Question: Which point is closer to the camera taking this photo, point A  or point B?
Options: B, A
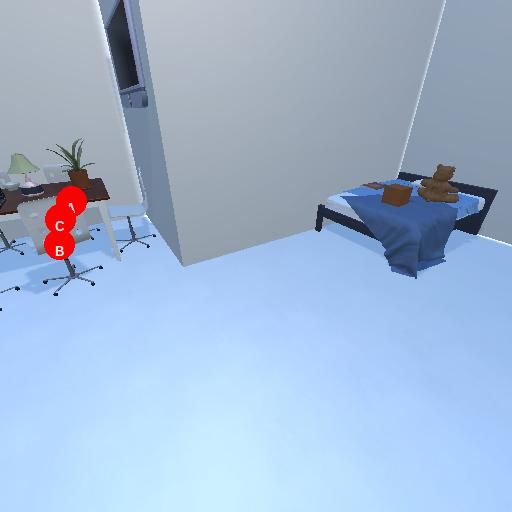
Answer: B